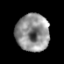
Tissue: prostate
Cell type: T cells
Senescence score: 0.3094
Nuclear area (px): 1225
Mean DAPI intensity: 144.369